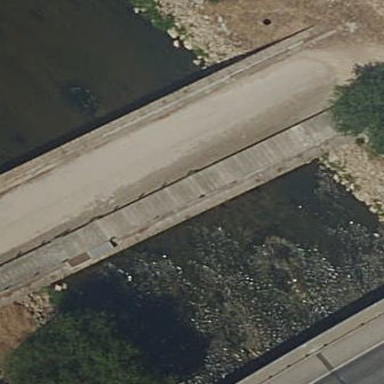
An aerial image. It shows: Man-made bridge.